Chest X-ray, PA view. Patient: 55 years old, sex M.
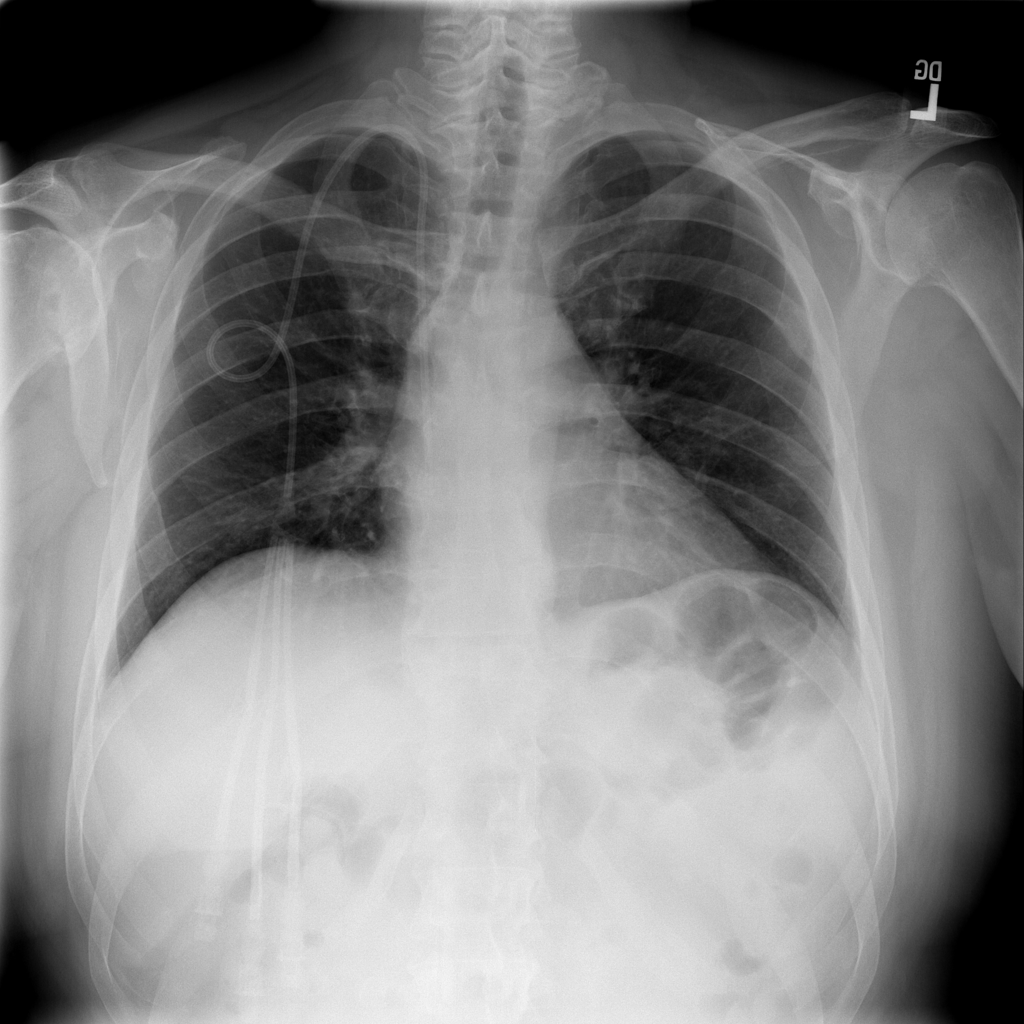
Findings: No Finding